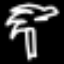
Label: palm tree